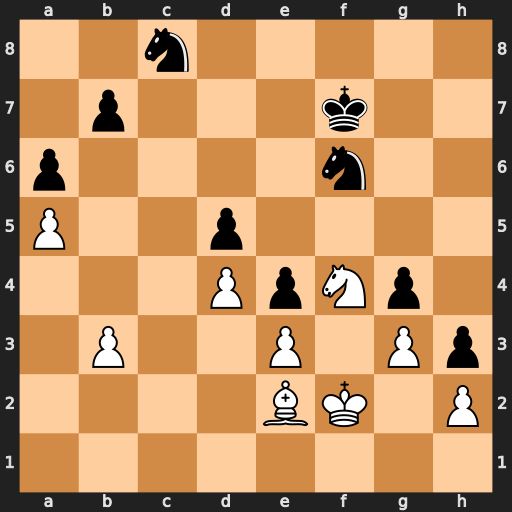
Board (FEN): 2n5/1p3k2/p4n2/P2p4/3PpNp1/1P2P1Pp/4BK1P/8
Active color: w
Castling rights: -
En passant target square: -
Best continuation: Nh5 Ne7 Nxf6